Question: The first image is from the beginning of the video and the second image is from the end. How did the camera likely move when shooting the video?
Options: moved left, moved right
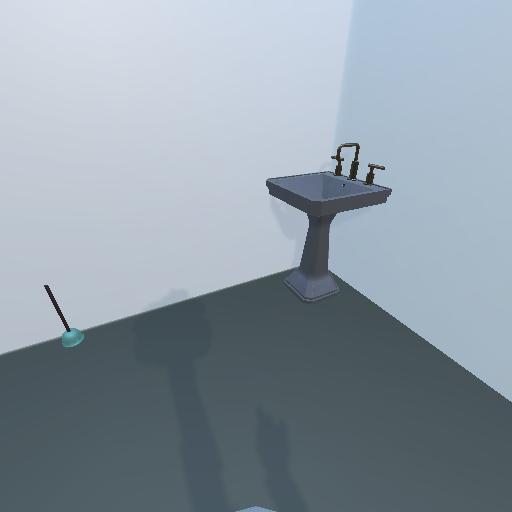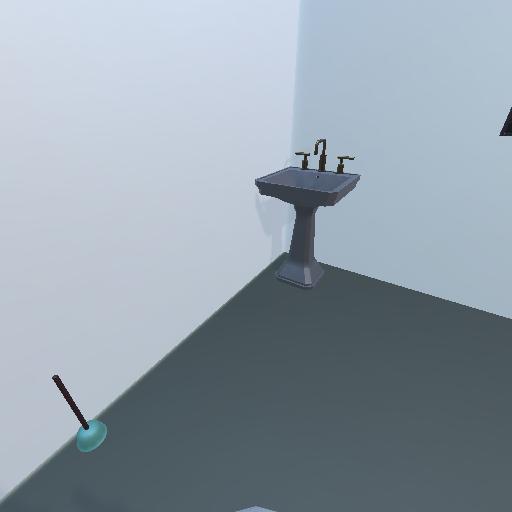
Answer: moved left